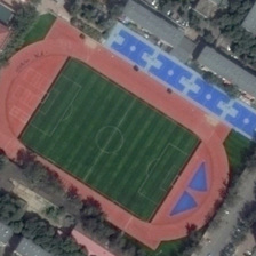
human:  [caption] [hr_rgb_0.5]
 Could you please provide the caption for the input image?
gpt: There are many green trees on the grey roof.

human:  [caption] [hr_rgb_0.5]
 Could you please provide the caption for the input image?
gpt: The grey roof has many green trees.

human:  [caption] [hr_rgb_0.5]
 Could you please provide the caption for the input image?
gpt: The playground is built in the center of the field.

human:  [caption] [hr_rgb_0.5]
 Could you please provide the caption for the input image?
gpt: The playground is built in the center of the premises.

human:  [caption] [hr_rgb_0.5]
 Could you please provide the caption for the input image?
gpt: The grey roof houses many green trees.